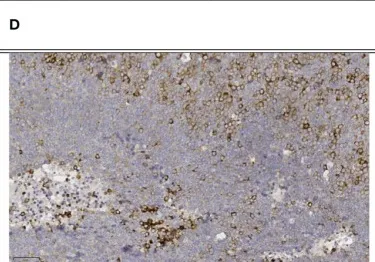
(C) Positive immunohistochemical staining for NKX2.2 (100x).
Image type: pathology (immunostaining)